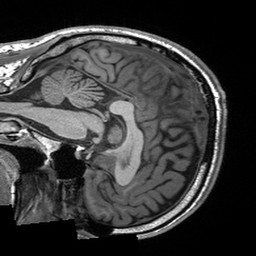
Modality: T1w
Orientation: sagittal
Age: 42
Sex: male
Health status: healthy
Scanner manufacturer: siemens
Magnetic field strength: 3 T
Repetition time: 2 s
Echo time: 0.00203 s